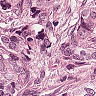
Metastatic tissue present: yes